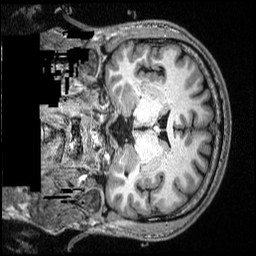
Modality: T1w
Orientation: coronal
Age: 37
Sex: male
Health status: healthy
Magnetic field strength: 3 T
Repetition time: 2.53 s
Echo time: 0.00331 s